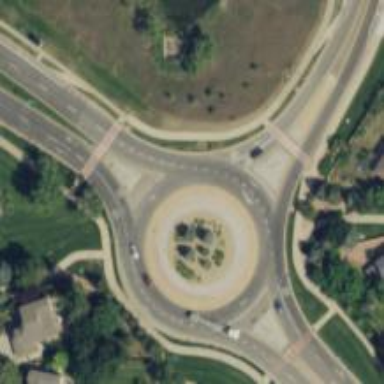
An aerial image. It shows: Tertiary road with asphalt surface leading to roundabout.